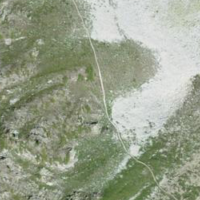
EUNIS habitat code: 26
Species observed at this site:
Primula hirsuta